Question: I am new to work on Geoserver,now i have a requirement to run geoserver over https. I had followed some steps to configure jetty for https but it didn't work,i might have went wrong somewhere.

'''
java.lang.IllegalStateException: No constructor class org.eclipse.jetty.server.ServerConnector([],{}) in file:/C:/Users/sanja/Downloads/geoserver-2.17.1-bin/etc/jetty-https.xml
at org.eclipse.jetty.xml.XmlConfiguration$JettyXmlConfiguration.configure(XmlConfiguration.java:406)
at org.eclipse.jetty.xml.XmlConfiguration.configure(XmlConfiguration.java:311)
at org.eclipse.jetty.xml.XmlConfiguration$1.run(XmlConfiguration.java:1558)
at org.eclipse.jetty.xml.XmlConfiguration$1.run(XmlConfiguration.java:1512)
at java.security.AccessController.doPrivileged(Native Method)
at org.eclipse.jetty.xml.XmlConfiguration.main(XmlConfiguration.java:1511)
at sun.reflect.NativeMethodAccessorImpl.invoke0(Native Method)
at sun.reflect.NativeMethodAccessorImpl.invoke(NativeMethodAccessorImpl.java:62)
at sun.reflect.DelegatingMethodAccessorImpl.invoke(DelegatingMethodAccessorImpl.java:43)
at java.lang.reflect.Method.invoke(Method.java:498)
at org.eclipse.jetty.start.Main.invokeMain(Main.java:220)
at org.eclipse.jetty.start.Main.start(Main.java:490)
at org.eclipse.jetty.start.Main.main(Main.java:77)
java.lang.reflect.InvocationTargetException
at sun.reflect.NativeMethodAccessorImpl.invoke0(Native Method)
at sun.reflect.NativeMethodAccessorImpl.invoke(NativeMethodAccessorImpl.java:62)
at sun.reflect.DelegatingMethodAccessorImpl.invoke(DelegatingMethodAccessorImpl.java:43)
at java.lang.reflect.Method.invoke(Method.java:498)
at org.eclipse.jetty.start.Main.invokeMain(Main.java:220)
at org.eclipse.jetty.start.Main.start(Main.java:490)
at org.eclipse.jetty.start.Main.main(Main.java:77)
Caused by: java.lang.IllegalStateException: No constructor class org.eclipse.jetty.server.ServerConnector([],{}) in file:/C:/Users/sanja/Downloads/geoserver-2.17.1-bin/etc/jetty-https.xml
at org.eclipse.jetty.xml.XmlConfiguration$JettyXmlConfiguration.configure(XmlConfiguration.java:406)
at org.eclipse.jetty.xml.XmlConfiguration.configure(XmlConfiguration.java:311)
at org.eclipse.jetty.xml.XmlConfiguration$1.run(XmlConfiguration.java:1558)
at org.eclipse.jetty.xml.XmlConfiguration$1.run(XmlConfiguration.java:1512)
at java.security.AccessController.doPrivileged(Native Method)
at org.eclipse.jetty.xml.XmlConfiguration.main(XmlConfiguration.java:1511)
... 7 more
java.lang.reflect.InvocationTargetException
at sun.reflect.NativeMethodAccessorImpl.invoke0(Native Method)
at sun.reflect.NativeMethodAccessorImpl.invoke(NativeMethodAccessorImpl.java:62)
at sun.reflect.DelegatingMethodAccessorImpl.invoke(DelegatingMethodAccessorImpl.java:43)
at java.lang.reflect.Method.invoke(Method.java:498)
at org.eclipse.jetty.start.Main.invokeMain(Main.java:220)
at org.eclipse.jetty.start.Main.start(Main.java:490)
at org.eclipse.jetty.start.Main.main(Main.java:77)
Caused by: java.lang.IllegalStateException: No constructor class org.eclipse.jetty.server.ServerConnector([],{}) in file:/C:/Users/sanja/Downloads/geoserver-2.17.1-bin/etc/jetty-https.xml
at org.eclipse.jetty.xml.XmlConfiguration$JettyXmlConfiguration.configure(XmlConfiguration.java:406)
at org.eclipse.jetty.xml.XmlConfiguration.configure(XmlConfiguration.java:311)
at org.eclipse.jetty.xml.XmlConfiguration$1.run(XmlConfiguration.java:1558)
at org.eclipse.jetty.xml.XmlConfiguration$1.run(XmlConfiguration.java:1512)
at java.security.AccessController.doPrivileged(Native Method)
at org.eclipse.jetty.xml.XmlConfiguration.main(XmlConfiguration.java:1511)
... 7 more
'''
These are the errors(ref image).
I am not so good in java too.
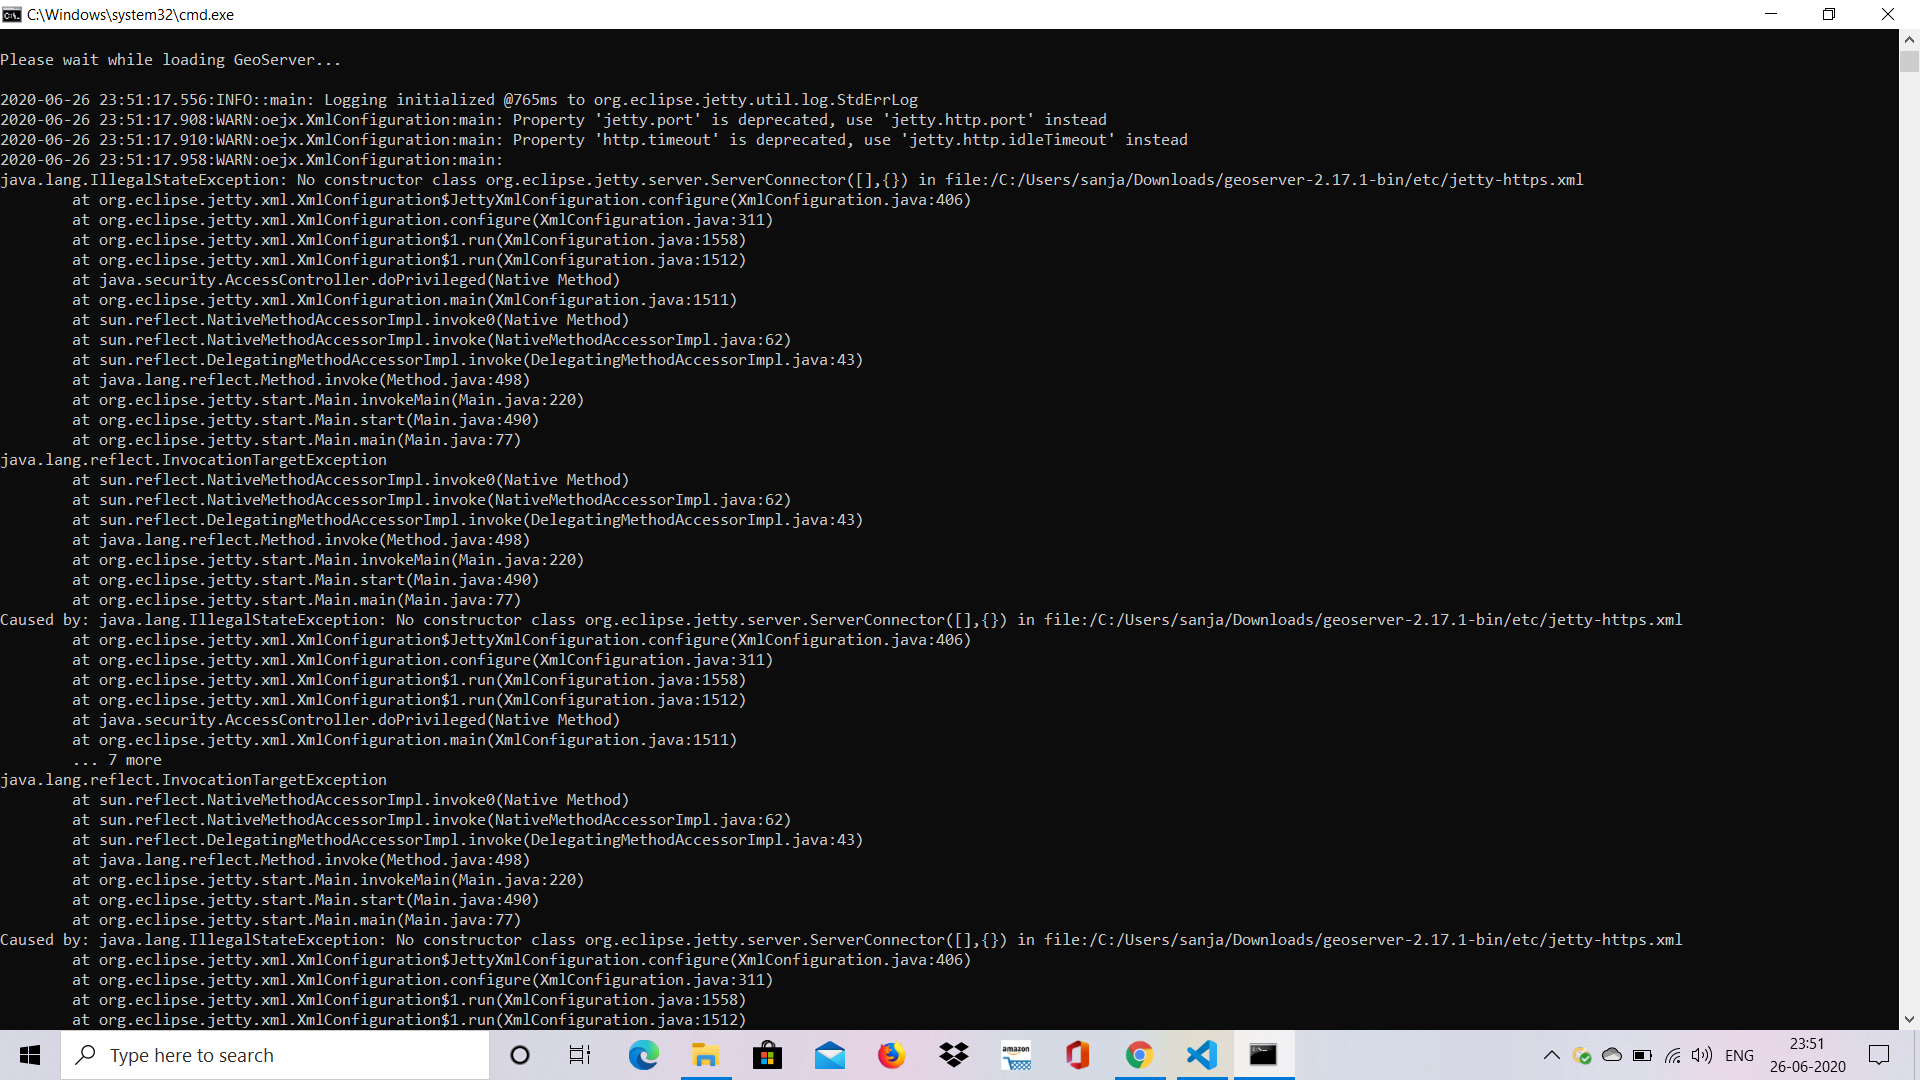
Answer: If you still need to add HTTPS support then you need to follow the <URL>.
Without knowing how far you got along that path it's impossible to give any further advice.